Question: I would like to create icon shadow/outline effect in my app, as presented on <URL>.
The effect I would like to reach:

Has anyone noticed the part of code which dynamically creates a mask, and then creates a outline like this above?
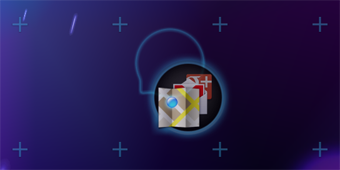
Answer: I think that I've found a solution. Previously the search engine didn't return any satisfying results (because I typed 'shadow', not 'outline'), and I made duplicate of <URL>.